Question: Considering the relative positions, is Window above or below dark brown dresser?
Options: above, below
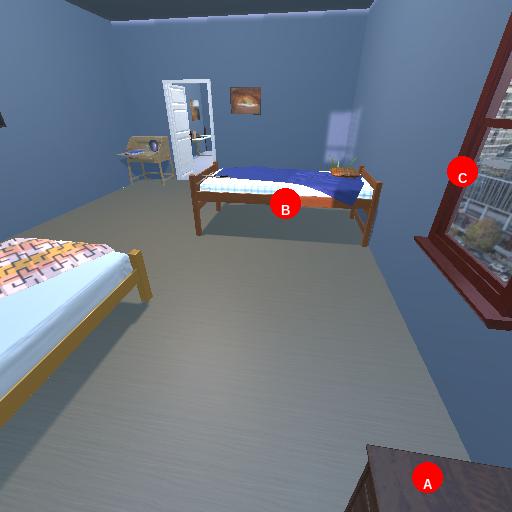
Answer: above